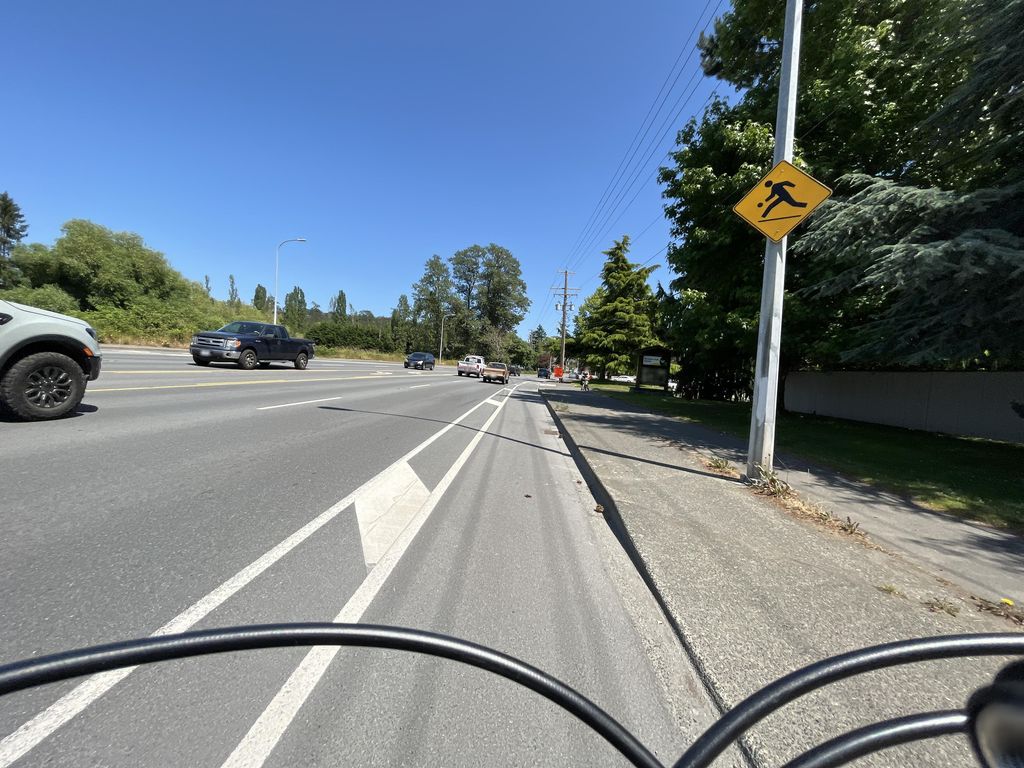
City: victoria